八年级 · 度量几何学
已知: 如图, $A B / / D E, A B=D E, A F=D C$. 求证: $\angle B=\angle E$.

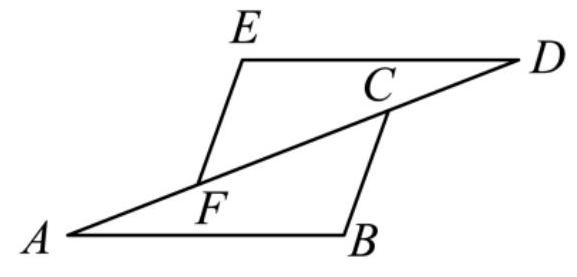
答案: 证明: $\because A B / / D E$,

$\therefore \angle A=\angle D$,

$\because A F=D C$,

$\therefore A F+C F=D C+C F$

即 $A C=D F$

在 $\triangle A B C$ 与 $\triangle D E F$ 中

$\left\{\begin{array}{l}A C=D F \\ \angle A=\angle D, \\ A B=D E\end{array}\right.$

$\therefore \triangle A B C \cong \triangle D E F(\mathrm{SAS})$,

$\therefore \angle B=\angle E$.